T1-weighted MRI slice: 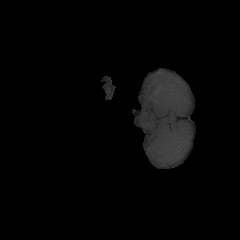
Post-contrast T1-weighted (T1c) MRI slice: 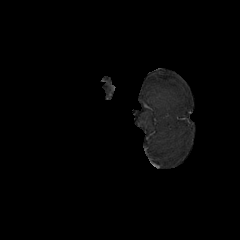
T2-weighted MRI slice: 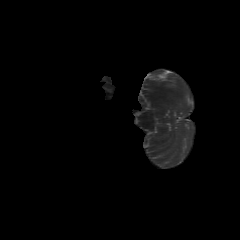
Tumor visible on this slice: no